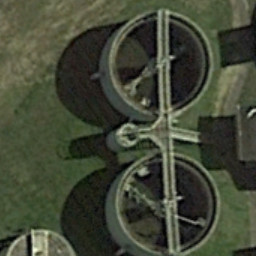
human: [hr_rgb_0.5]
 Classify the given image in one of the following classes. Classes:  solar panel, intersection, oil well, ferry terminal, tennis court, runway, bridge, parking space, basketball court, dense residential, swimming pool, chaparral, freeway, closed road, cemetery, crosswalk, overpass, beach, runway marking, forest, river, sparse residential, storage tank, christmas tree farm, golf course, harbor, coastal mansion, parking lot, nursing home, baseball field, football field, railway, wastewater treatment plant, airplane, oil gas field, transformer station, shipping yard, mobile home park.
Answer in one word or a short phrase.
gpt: wastewater treatment plant